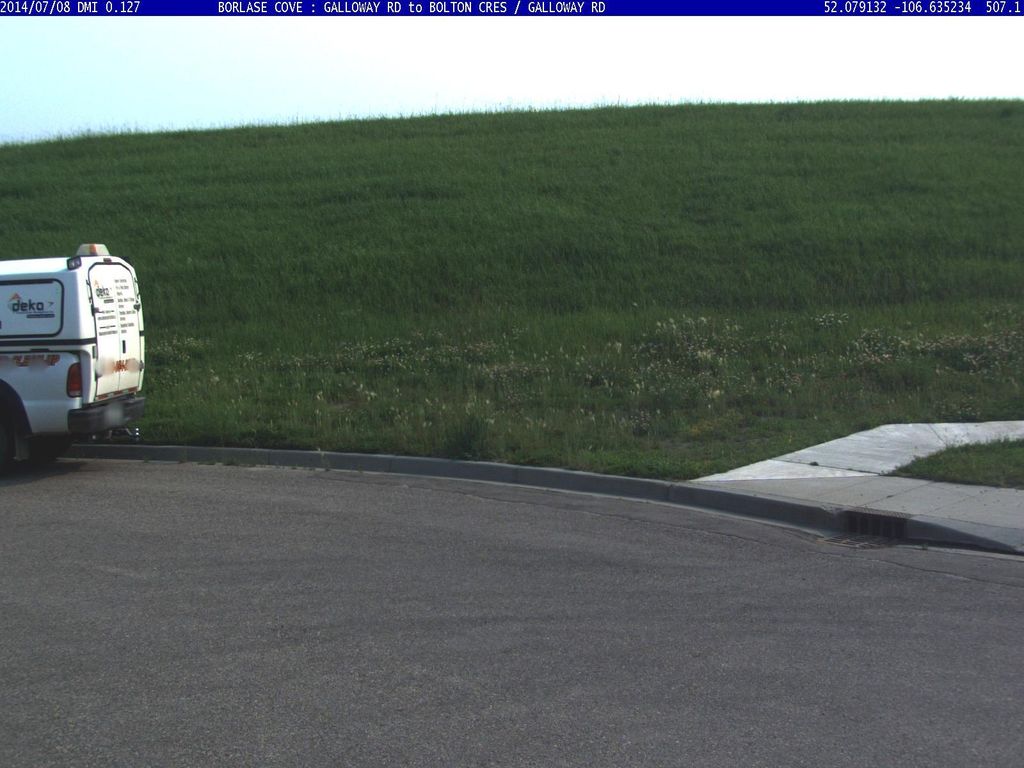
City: saskatoon